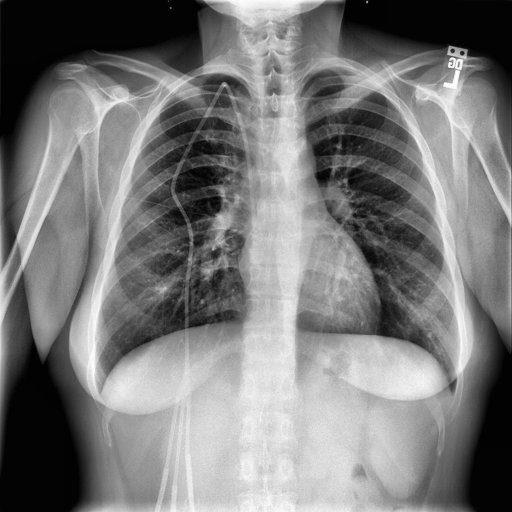
Finding: NORMAL